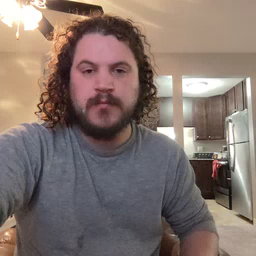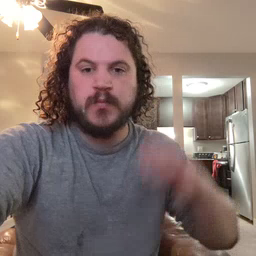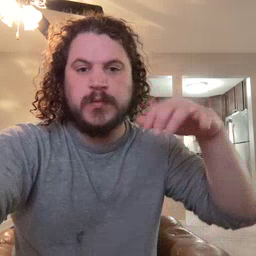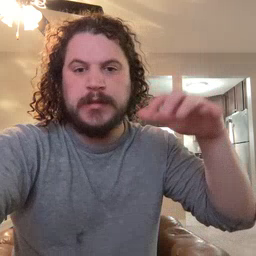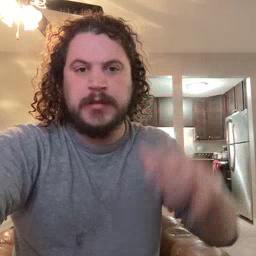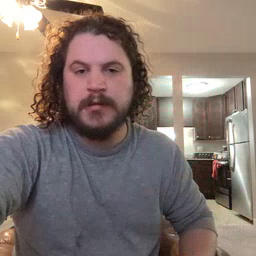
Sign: rain